Interaction volume radius: 5 \u00c5
Interaction volume height: 35 \u00c5
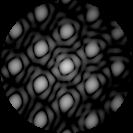
Disorder parameter: 0.1132